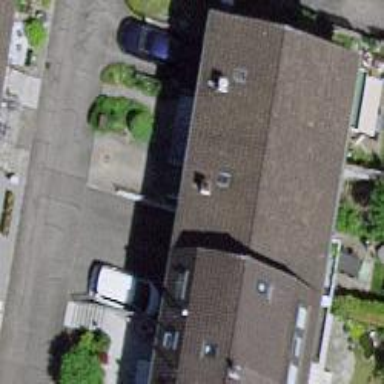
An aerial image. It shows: Terrace building.